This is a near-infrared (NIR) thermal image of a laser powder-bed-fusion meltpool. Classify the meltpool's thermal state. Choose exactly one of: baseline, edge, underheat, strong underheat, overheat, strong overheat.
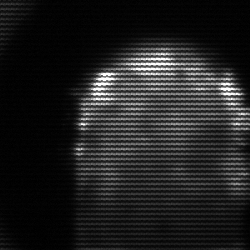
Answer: baseline